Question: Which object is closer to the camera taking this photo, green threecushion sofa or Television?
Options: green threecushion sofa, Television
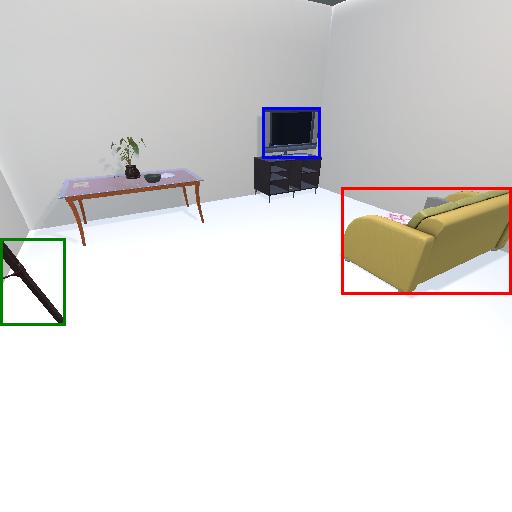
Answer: green threecushion sofa